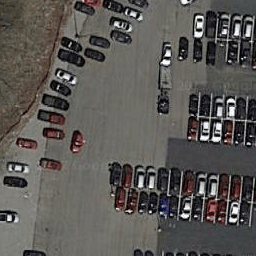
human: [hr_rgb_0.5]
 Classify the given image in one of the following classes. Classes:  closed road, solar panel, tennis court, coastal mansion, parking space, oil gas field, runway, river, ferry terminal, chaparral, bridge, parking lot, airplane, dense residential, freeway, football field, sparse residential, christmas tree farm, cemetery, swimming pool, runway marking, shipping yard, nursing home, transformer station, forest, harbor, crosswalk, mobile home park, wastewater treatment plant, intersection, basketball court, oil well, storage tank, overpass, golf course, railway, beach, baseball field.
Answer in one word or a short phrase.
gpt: parking lot